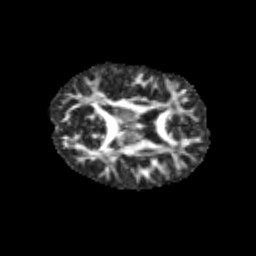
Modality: FA
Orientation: axial
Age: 11
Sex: male
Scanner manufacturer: siemens
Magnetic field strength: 3 T
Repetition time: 3.8 s
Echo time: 0.07 s